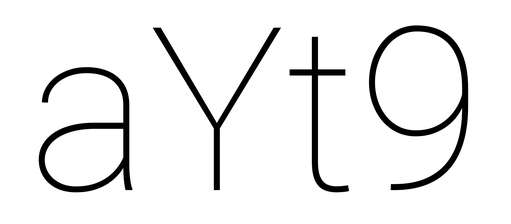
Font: Roboto_Thin